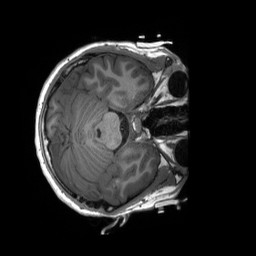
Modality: T1w
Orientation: axial
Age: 14
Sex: male
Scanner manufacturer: siemens
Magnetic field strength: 3 T
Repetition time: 2.3 s
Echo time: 0.00232 s